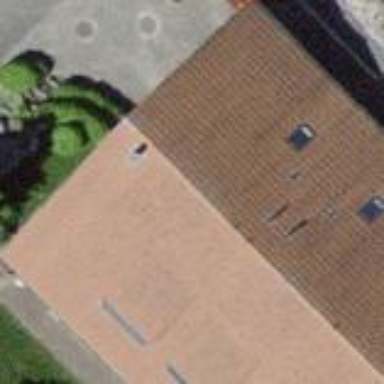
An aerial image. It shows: Terrace building.